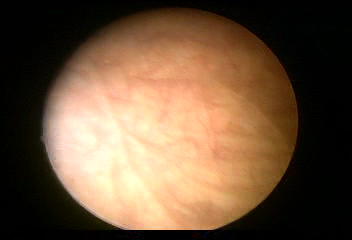
Modality: WLC
Class: Normal mucosa
Bladder cancer association: No